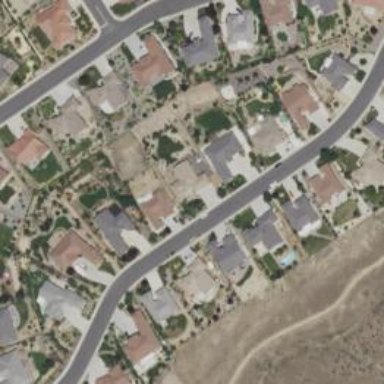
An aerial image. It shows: Residential area composed of single-family homes.